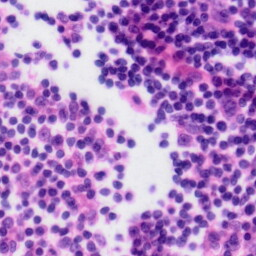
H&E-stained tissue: Tonsil